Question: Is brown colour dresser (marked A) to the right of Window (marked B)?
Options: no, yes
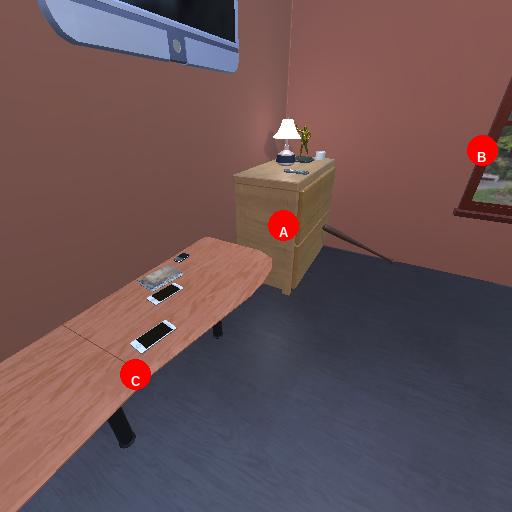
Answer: no